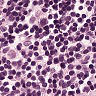
Metastatic tissue present: no